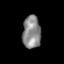
Tissue: skin
Cell type: Epithelial cells
Senescence score: 0.2824
Nuclear area (px): 581
Mean DAPI intensity: 137.709